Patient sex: M
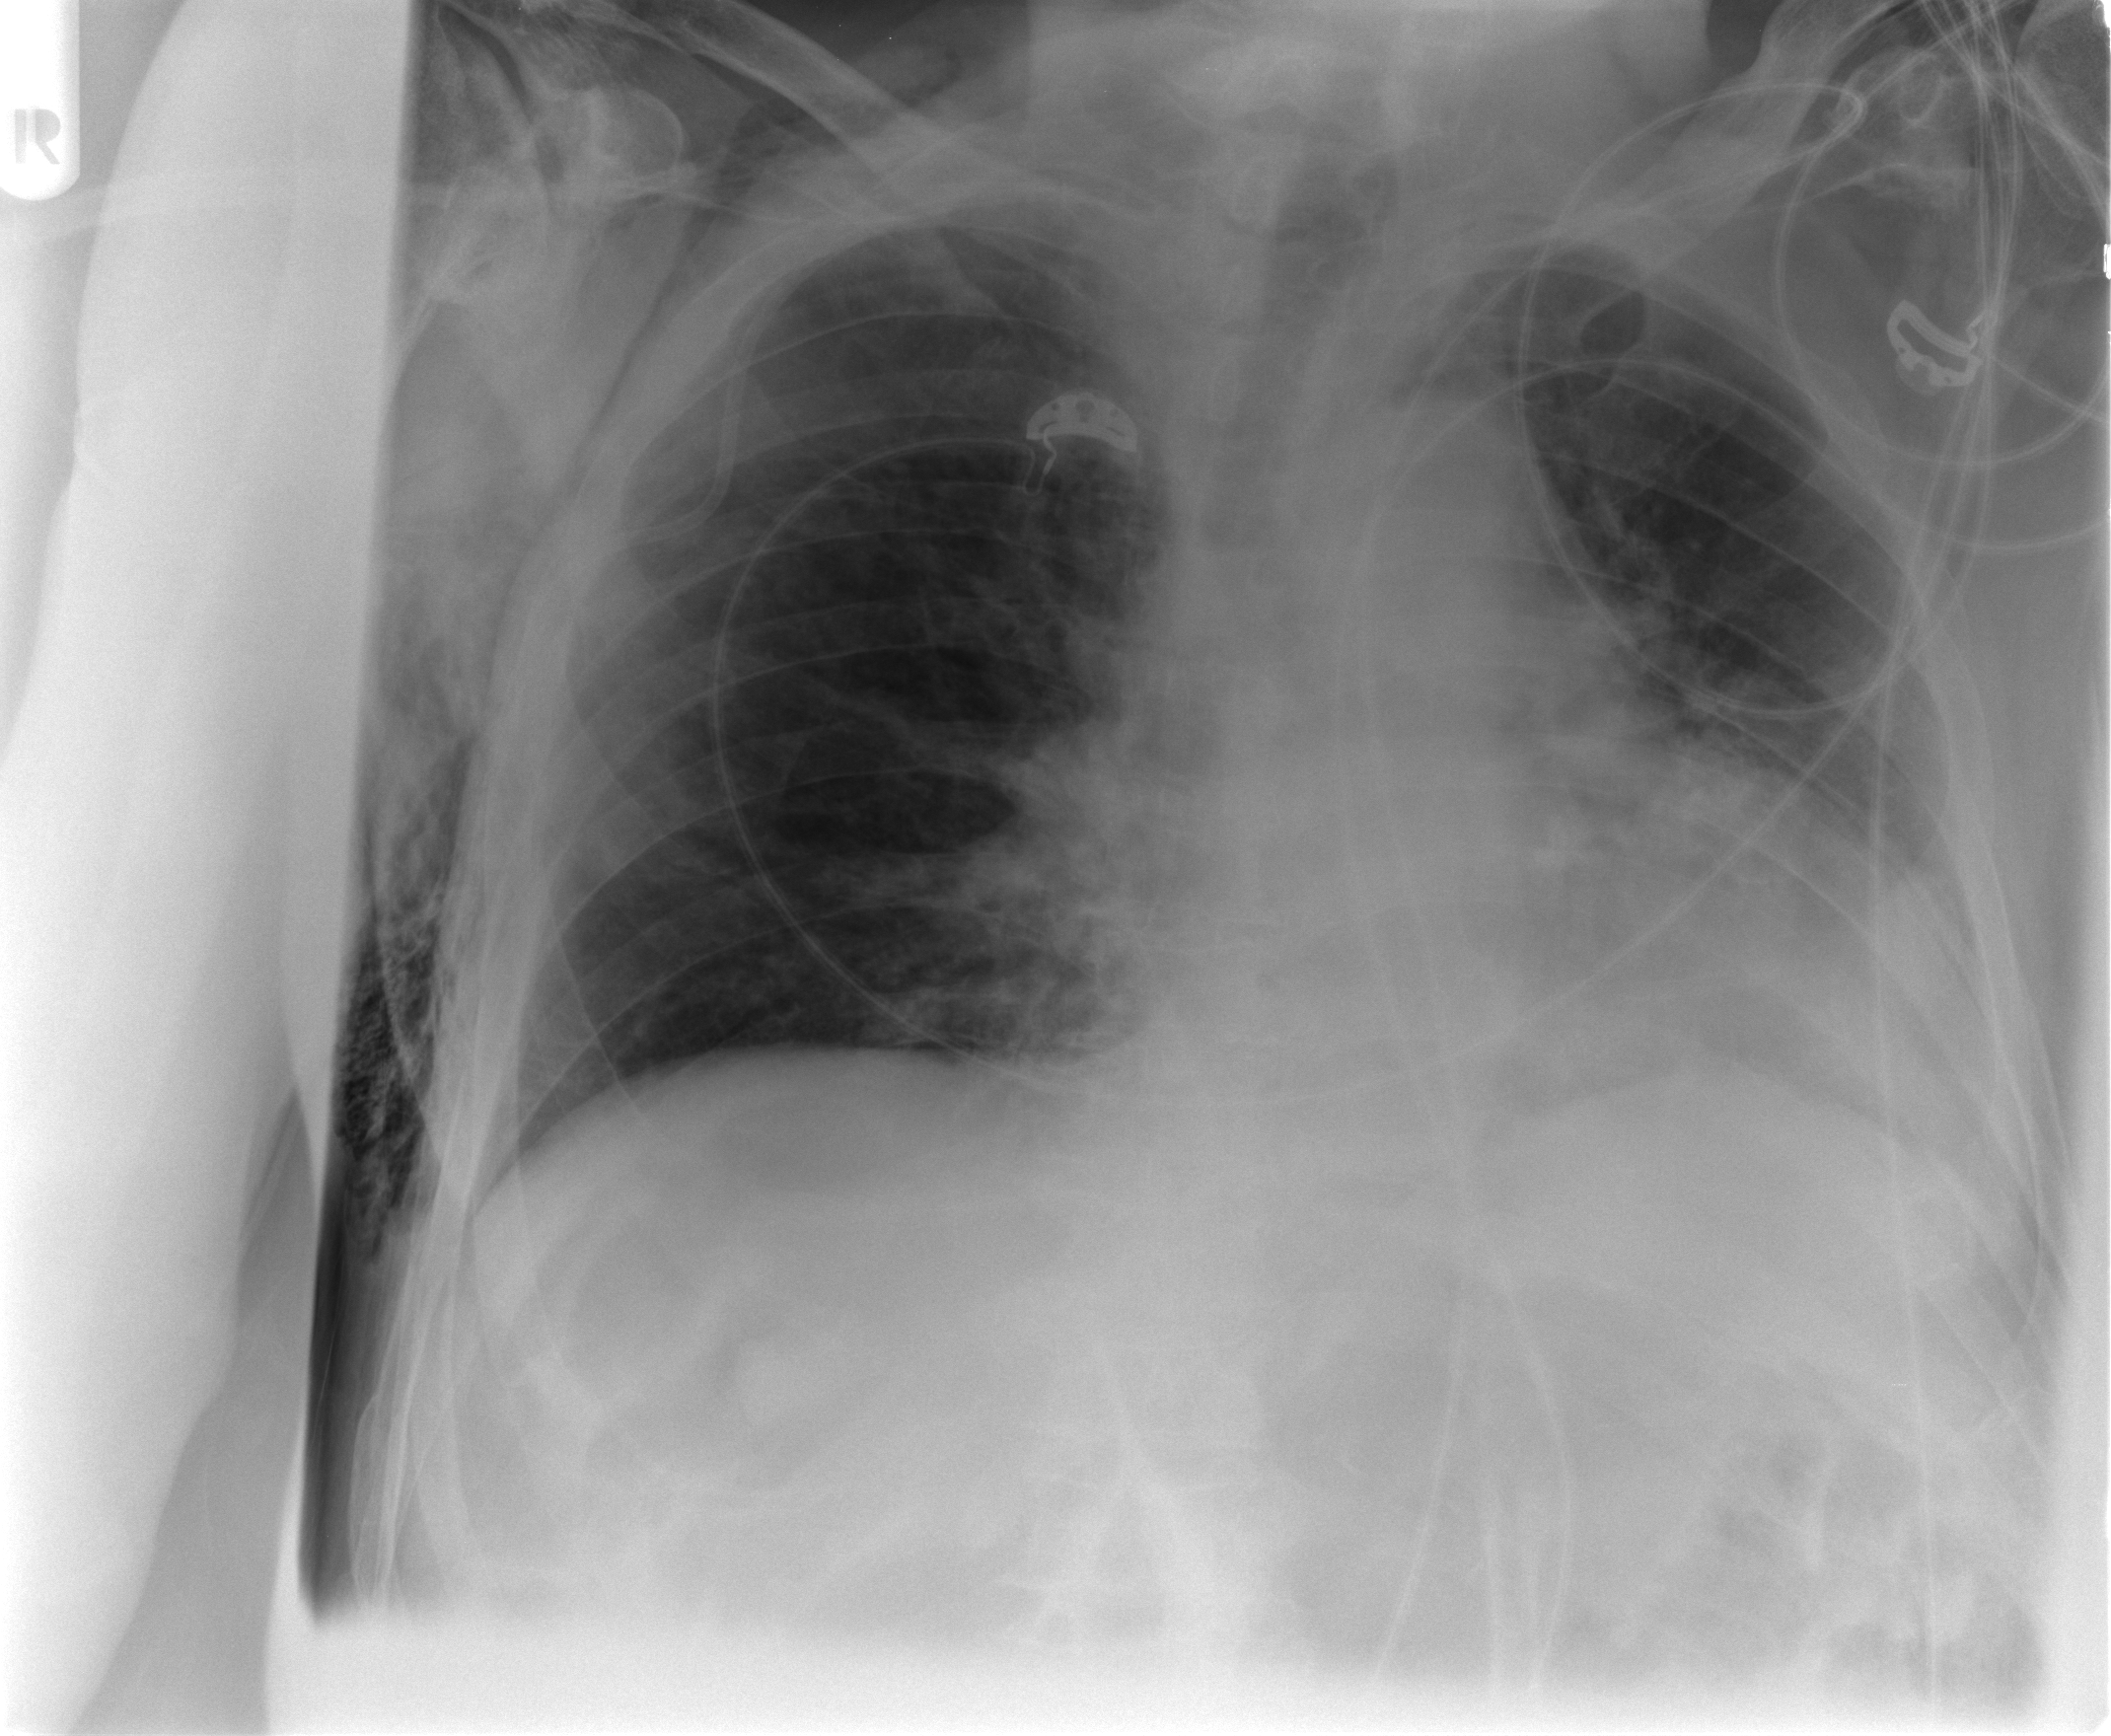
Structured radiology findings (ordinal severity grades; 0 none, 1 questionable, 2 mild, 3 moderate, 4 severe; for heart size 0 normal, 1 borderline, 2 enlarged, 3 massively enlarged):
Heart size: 1
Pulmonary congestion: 2
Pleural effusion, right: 0
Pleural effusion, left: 2
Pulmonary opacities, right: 0
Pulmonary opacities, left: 1
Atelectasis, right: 2
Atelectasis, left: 2